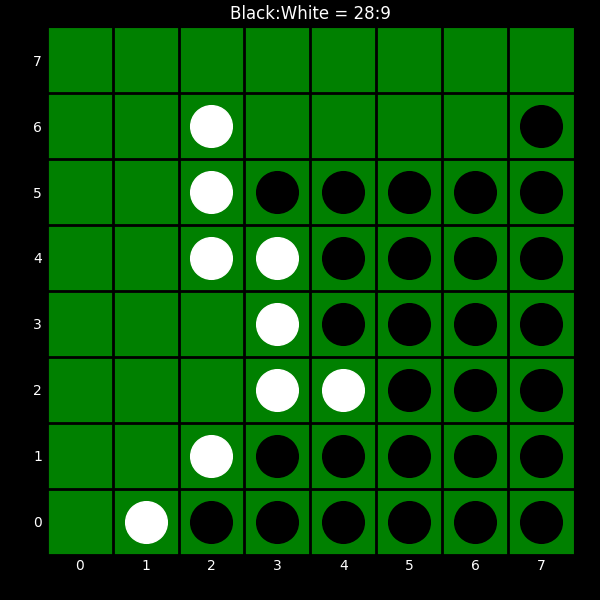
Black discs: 28
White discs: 9